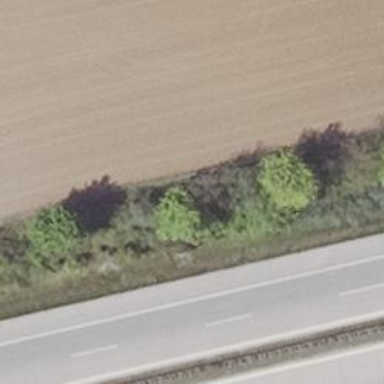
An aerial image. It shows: Row of deciduous broadleaved trees.